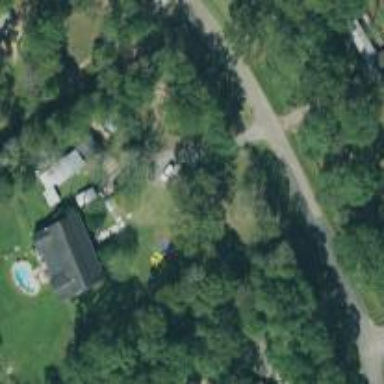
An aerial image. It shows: Driveway.